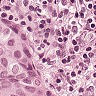
Metastatic tissue present: yes